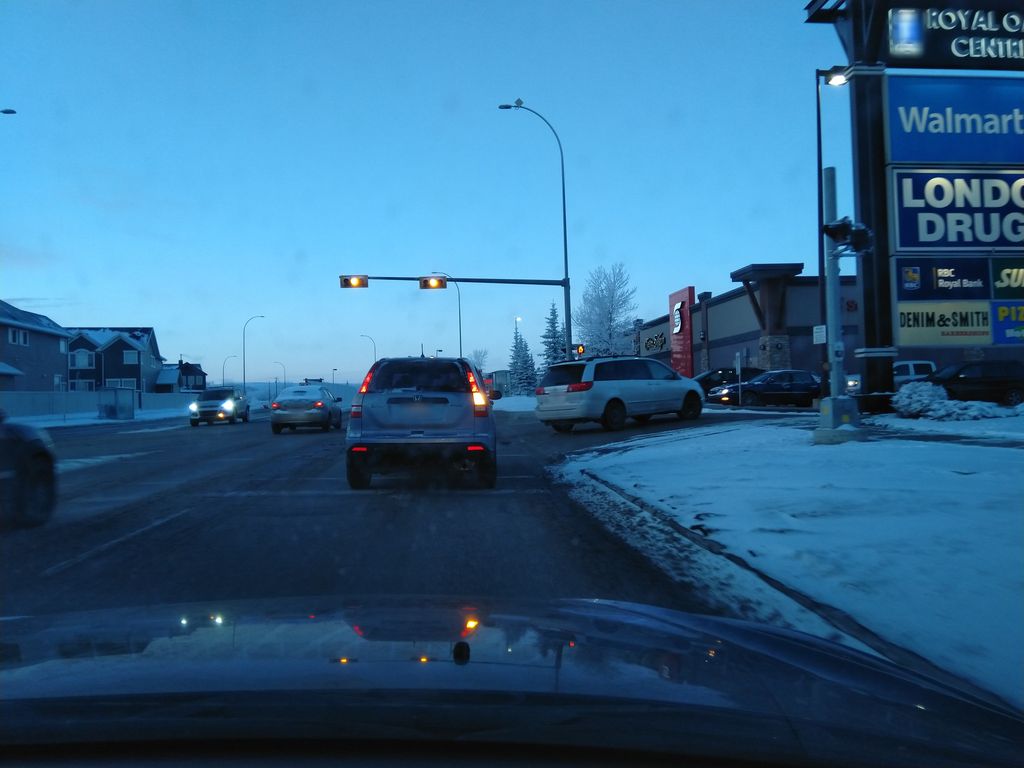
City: calgary